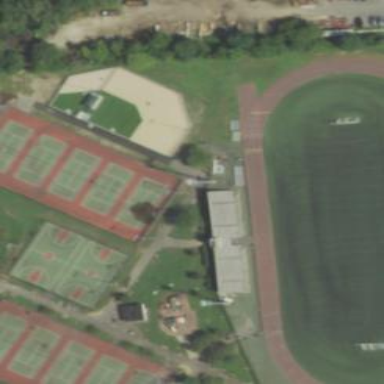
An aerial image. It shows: Tennis court on pitch.